The picture encodes a bearing's raw vibration samples as pixel intensities in a 2-D grid. Based on the visible evidence, which condition applies: normal, inner_race, outer_race, ball?
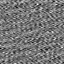
Answer: outer_race